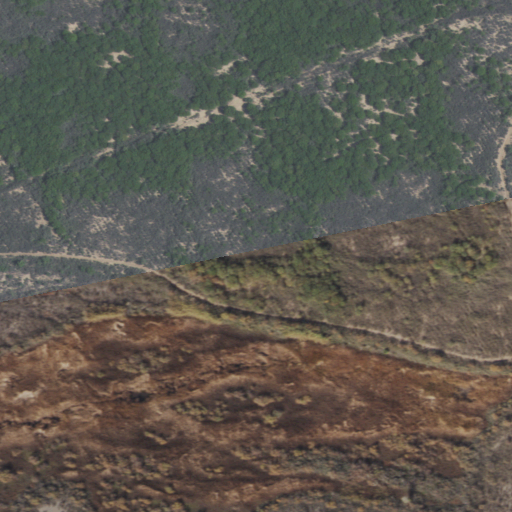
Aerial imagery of island in Arizona named Deer Island containing woody wetlands, herbaceous wetlands, and pasture